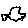
Label: car